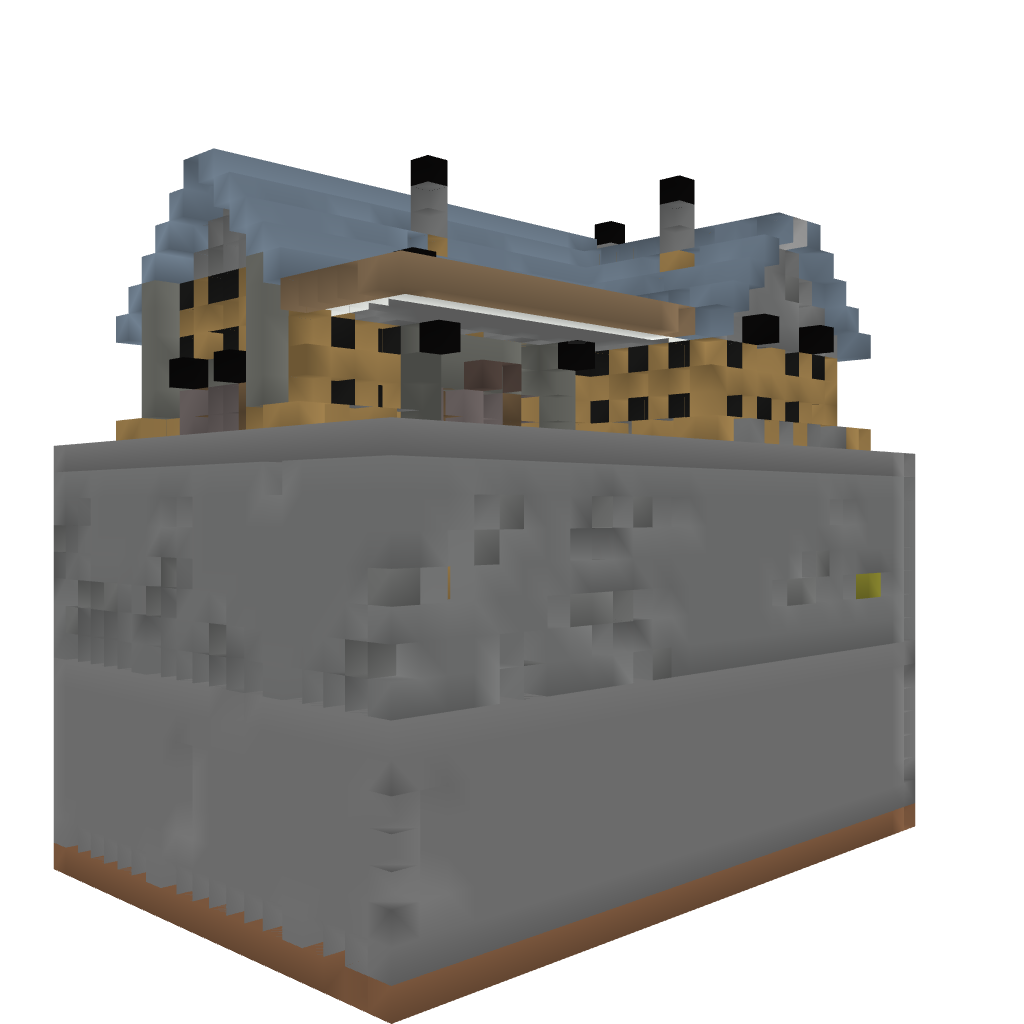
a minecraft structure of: Nice village train station